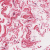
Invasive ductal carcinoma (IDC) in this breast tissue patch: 0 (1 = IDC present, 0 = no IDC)